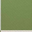
Piece: xx